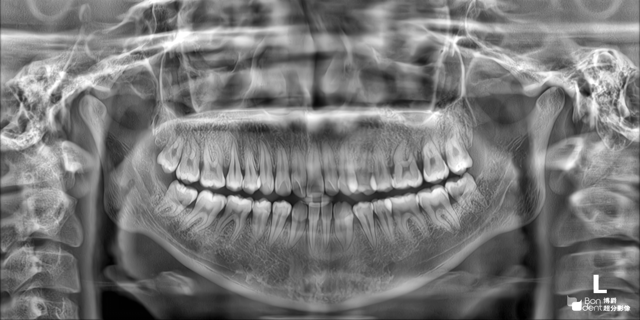
adult